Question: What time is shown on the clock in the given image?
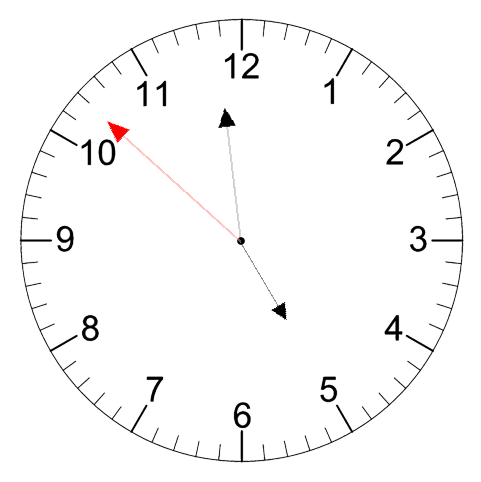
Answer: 04:58:52